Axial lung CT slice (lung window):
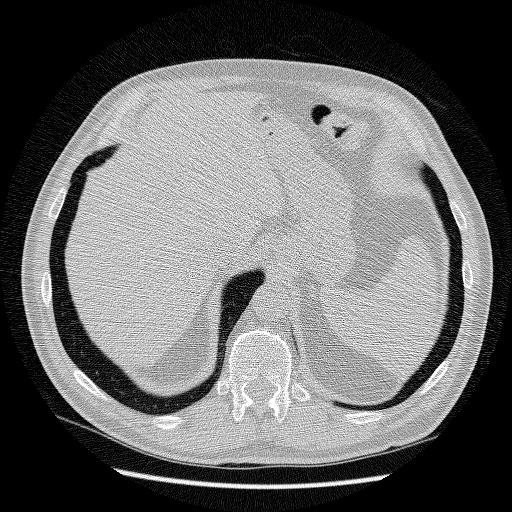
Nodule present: no